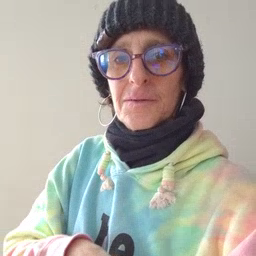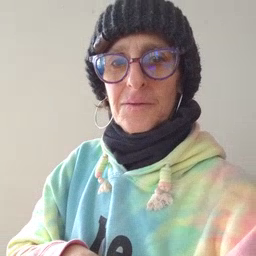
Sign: down